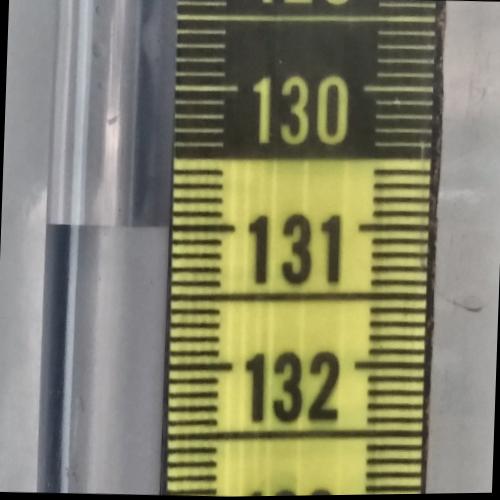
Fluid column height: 131.0 cm